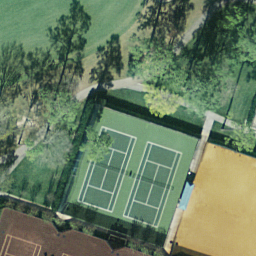
Label: tennis court